Question: I created a button that I want to behave like a link but it's is not possible to right-click:

How can I make it possible to right-click the element to create a link instead of "go back" etc? The code I use now is:
'''
<form action="/ai" method="get">
<input type="submit" class="btn primary" name="psearchsub" value="Post your ad for free"/>
</form>
'''
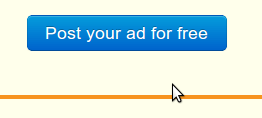
Answer: As Jon suggest in the comment to your question, you can style '<a>' directly. If you want right-click event, hook the 'oncontextmenu' and prevent the default action:
'''
<a href="http://leftclicklocation.com" id="ad">Post your ad for free</a>
<script>
document.getElementById("ad").addEventListener("contextmenu",function(e) {
e.preventDefault(); // to supress the default context menu
window.location = "http://rightclicklocation.com"; // whatever you want
});
</script>
'''
And here is the style
'''
#ad {
display: inline-block;
border: 1px solid black;
width: 200px;
height: 25px;
text-decoration: none;
text-align: center;
color: white; font-weight: bold;
-webkit-border-radius: 5px;
border-radius: 5px;
background: #6db3f2; /* Old browsers */
background: -moz-linear-gradient(top, #6db3f2 0%, #54a3ee 50%, #3690f0 51%, #1e69de 100%); /* FF3.6+ */
background: -webkit-gradient(linear, left top, left bottom, color-stop(0%,#6db3f2), color-stop(50%,#54a3ee), color-stop(51%,#3690f0), color-stop(100%,#1e69de)); /* Chrome,Safari4+ */
background: -webkit-linear-gradient(top, #6db3f2 0%,#54a3ee 50%,#3690f0 51%,#1e69de 100%); /* Chrome10+,Safari5.1+ */
background: -o-linear-gradient(top, #6db3f2 0%,#54a3ee 50%,#3690f0 51%,#1e69de 100%); /* Opera 11.10+ */
background: -ms-linear-gradient(top, #6db3f2 0%,#54a3ee 50%,#3690f0 51%,#1e69de 100%); /* IE10+ */
background: linear-gradient(to bottom, #6db3f2 0%,#54a3ee 50%,#3690f0 51%,#1e69de 100%); /* W3C */
filter: progid:DXImageTransform.Microsoft.gradient( startColorstr='#6db3f2', endColorstr='#1e69de',GradientType=0 ); /* IE6-9 */
}
'''
I used <URL>